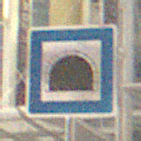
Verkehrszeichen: Tunnel
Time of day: MorningAfternoon
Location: Outdoor (Urban)
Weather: PartlyCloudy
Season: NotSpecified
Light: Natural